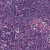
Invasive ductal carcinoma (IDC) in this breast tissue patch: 0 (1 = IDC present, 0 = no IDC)